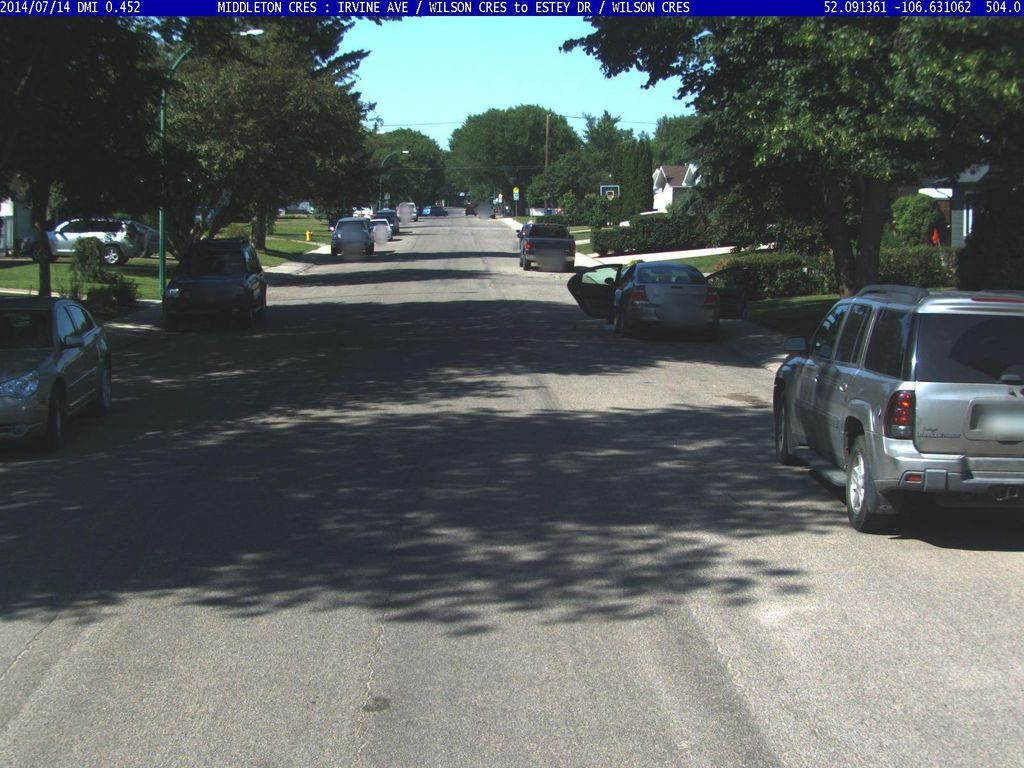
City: saskatoon